Question: I'm looking to create a circle in pygame that I can move around a space with "sensors" on the edges. I want there to be a "front", "left" and "right" sensor on the circumference, that I can use to manipulate the circle's movements.
Basically, these points are to help detect surrounding obstacles, and allow the circle to be rotated as it moves (to help control movement).
In the image below you can see the idea, the circle starts at a location, has the pointers, and moves around the space and avoids the square obstacle, and I'm able to turn it at various angles without losing sense of what the "front" and "back" of it is.
I don't care if the dots on the circle's edges to identify the "sensors" are seen or not in the overall graphic, just drew and labelled them to illustrate the idea.
Side note: I realize looking at the image that the R and L labels are backwards given the orientation of the circle itself, but still the same idea.

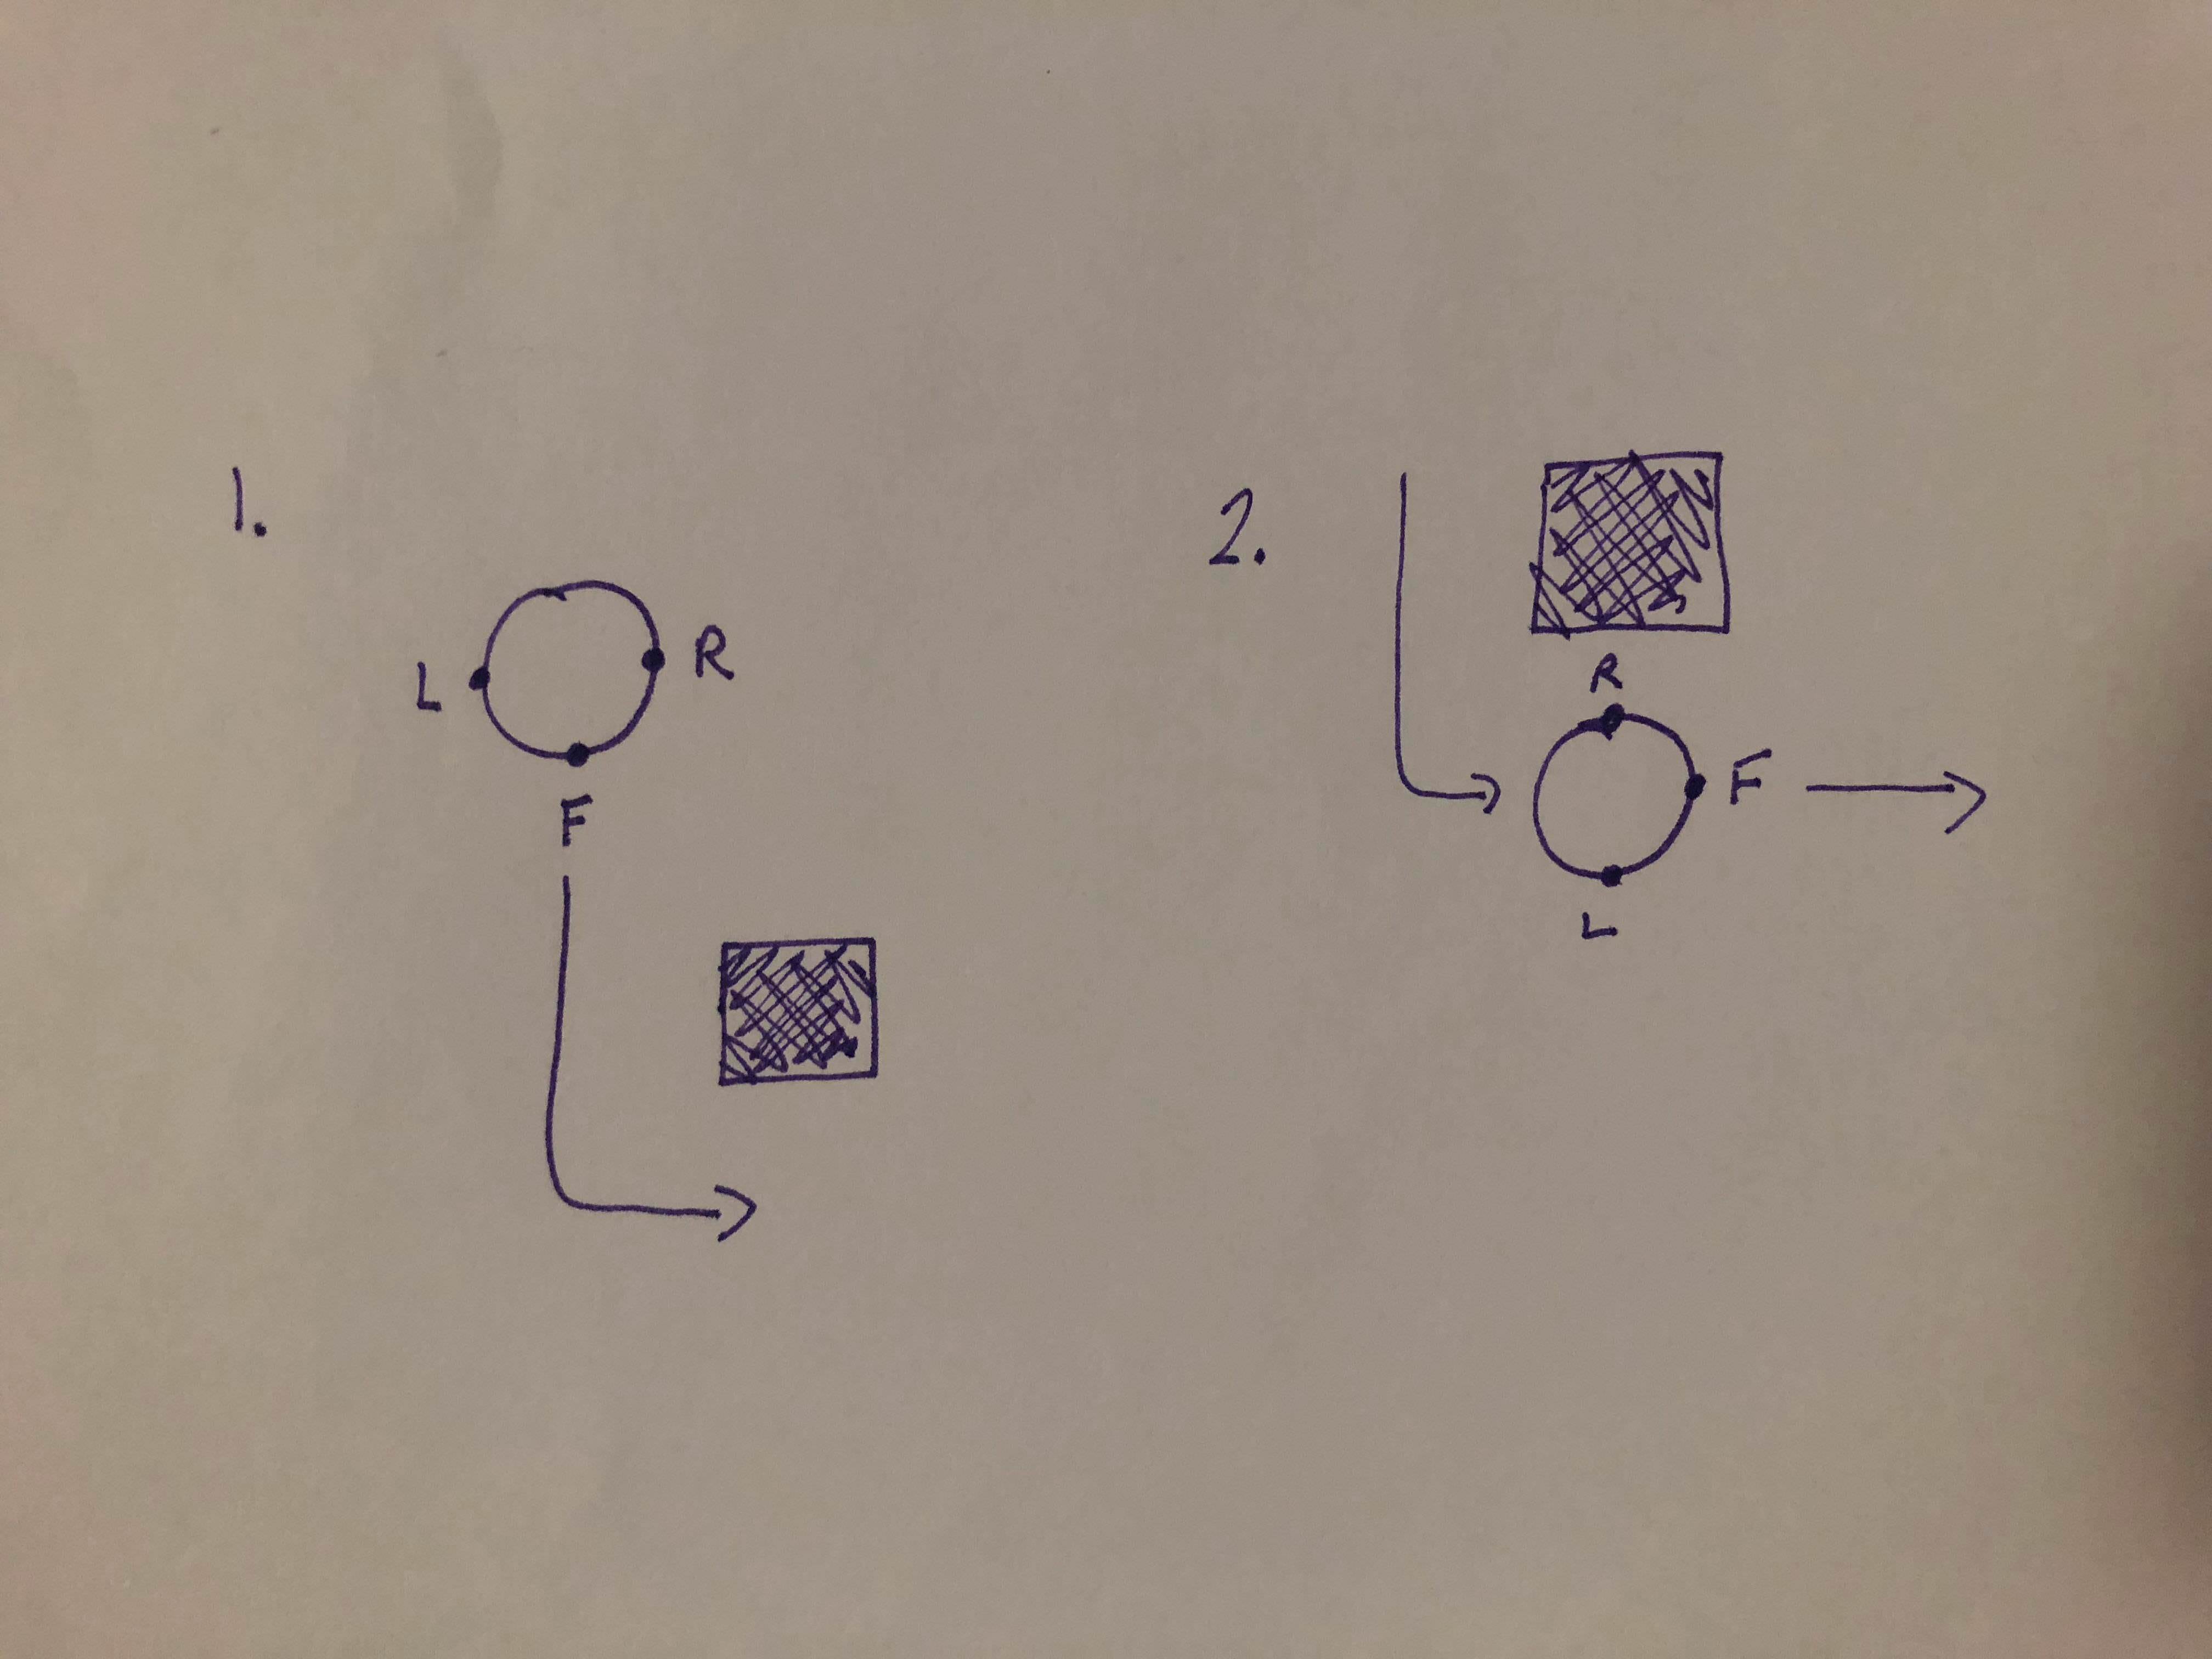
Answer: You can just define some <URL> for the three points. If you create a vector with the radius of the circle and add it to the center coordinates, you get a point on the circumference. Then you can rotate this vector by -90 and 90 degrees to get the other two vectors. When the agent rotates, you can first rotate the front vector and then use it again to get the left and right vectors.
Here's a complete example:
'''
import pygame as pg
from pygame.math import Vector2
class Agent(pg.sprite.Sprite):
def __init__(self, pos, *groups):
super(Agent, self).__init__(*groups)
self.radius = 25
self.image = pg.Surface((50, 50), pg.SRCALPHA)
pg.draw.circle(self.image, pg.Color('dodgerblue4'),
(self.radius, self.radius), self.radius)
self.rect = self.image.get_rect(center=pos)
self.speed = 0
self.angular_speed = 0
self.pos = Vector2(pos)
# If you add this vector to the center pos, you get a point
# on the circumference of the circle.
self.front = Vector2(0, -self.radius) # Pointing upward.
# Just rotate the front vector by -90 and 90 degrees to get
# the left and right vectors. 'rotate' returns a new vector.
self.left = self.front.rotate(-90)
self.right = self.front.rotate(90)
def update(self):
# Use the front vector as the velocity.
self.pos += self.front.normalize() * self.speed
self.rect.center = self.pos
if self.angular_speed != 0:
self.rotate()
def rotate(self):
"""Rotate the front vector and use it to update the other two."""
self.front.rotate_ip(self.angular_speed)
self.left = self.front.rotate(-90)
self.right = self.front.rotate(90)
def draw_vectors(self, screen):
"""Draw the three vectors."""
pg.draw.circle(screen, (0, 240, 50), list(map(int, self.pos+self.front)), 3)
pg.draw.circle(screen, (240, 0, 50), list(map(int, self.pos+self.left)), 3)
pg.draw.circle(screen, (240, 240, 0), list(map(int, self.pos+self.right)), 3)
pg.draw.line(screen, (0, 240, 50), self.pos, self.pos+self.front, 2)
pg.draw.line(screen, (240, 0, 50), self.pos, self.pos+self.left, 2)
pg.draw.line(screen, (240, 240, 0), self.pos, self.pos+self.right, 2)
def main():
screen = pg.display.set_mode((640, 480))
clock = pg.time.Clock()
all_sprites = pg.sprite.Group()
agent = Agent((100, 300), all_sprites)
done = False
while not done:
for event in pg.event.get():
if event.type == pg.QUIT:
done = True
elif event.type == pg.KEYDOWN:
if event.key == pg.K_w:
agent.speed = 5
elif event.key == pg.K_a:
agent.angular_speed = -10
elif event.key == pg.K_d:
agent.angular_speed = 10
elif event.type == pg.KEYUP:
if event.key == pg.K_w:
agent.speed = 0
elif event.key == pg.K_a:
agent.angular_speed = 0
elif event.key == pg.K_d:
agent.angular_speed = 0
all_sprites.update()
screen.fill((30, 30, 30))
all_sprites.draw(screen)
agent.draw_vectors(screen)
pg.display.flip()
clock.tick(30)
if __name__ == '__main__':
pg.init()
main()
pg.quit()
'''